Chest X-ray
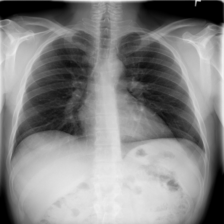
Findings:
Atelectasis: negative
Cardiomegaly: negative
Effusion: negative
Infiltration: negative
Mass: negative
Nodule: negative
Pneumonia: negative
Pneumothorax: negative
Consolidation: negative
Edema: negative
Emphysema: negative
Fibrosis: negative
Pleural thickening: negative
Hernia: negative